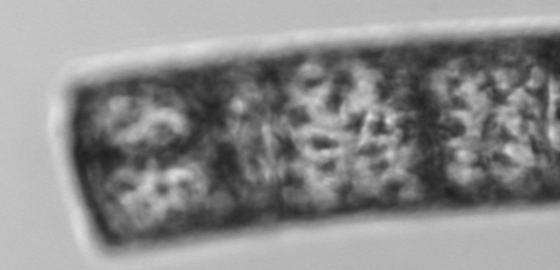
Label: Guinardia_flaccida